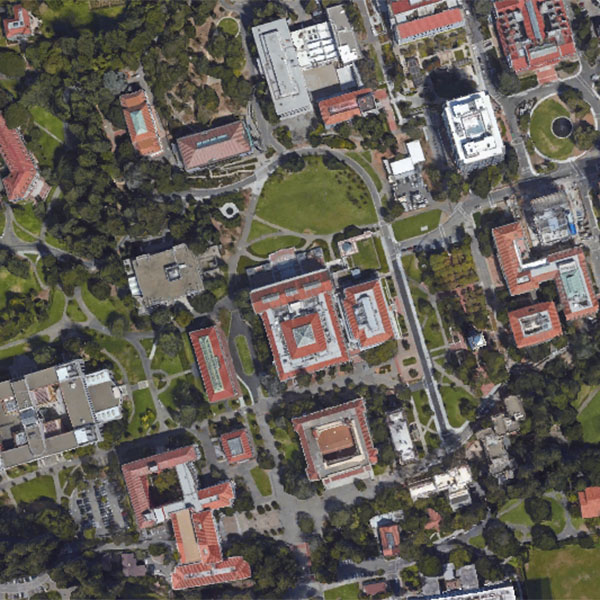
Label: School